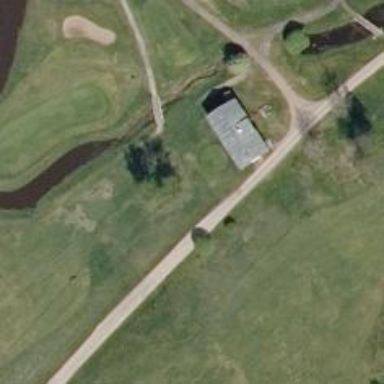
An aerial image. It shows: Path for both roads and golfers.